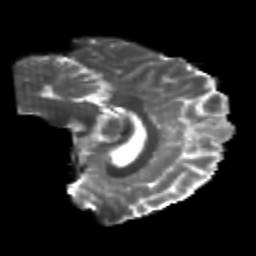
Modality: T2w
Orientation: sagittal
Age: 23
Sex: male
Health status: healthy
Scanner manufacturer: philips
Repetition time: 7.384 s
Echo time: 0.08599 s